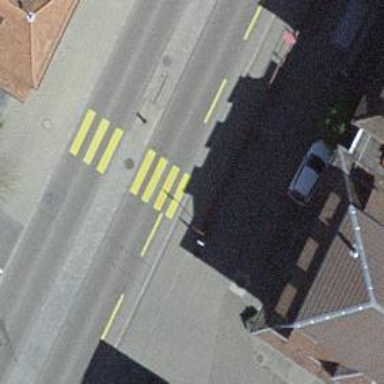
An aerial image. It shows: Uncontrolled zebra crossing with pedestrian island.